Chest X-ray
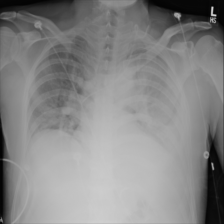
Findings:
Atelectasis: negative
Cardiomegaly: negative
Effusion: negative
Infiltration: negative
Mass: negative
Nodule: negative
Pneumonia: negative
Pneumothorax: negative
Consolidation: negative
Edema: negative
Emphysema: negative
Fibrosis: negative
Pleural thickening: negative
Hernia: negative